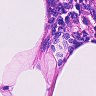
Metastatic tissue present: no